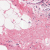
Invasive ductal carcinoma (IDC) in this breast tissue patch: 0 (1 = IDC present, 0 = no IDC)